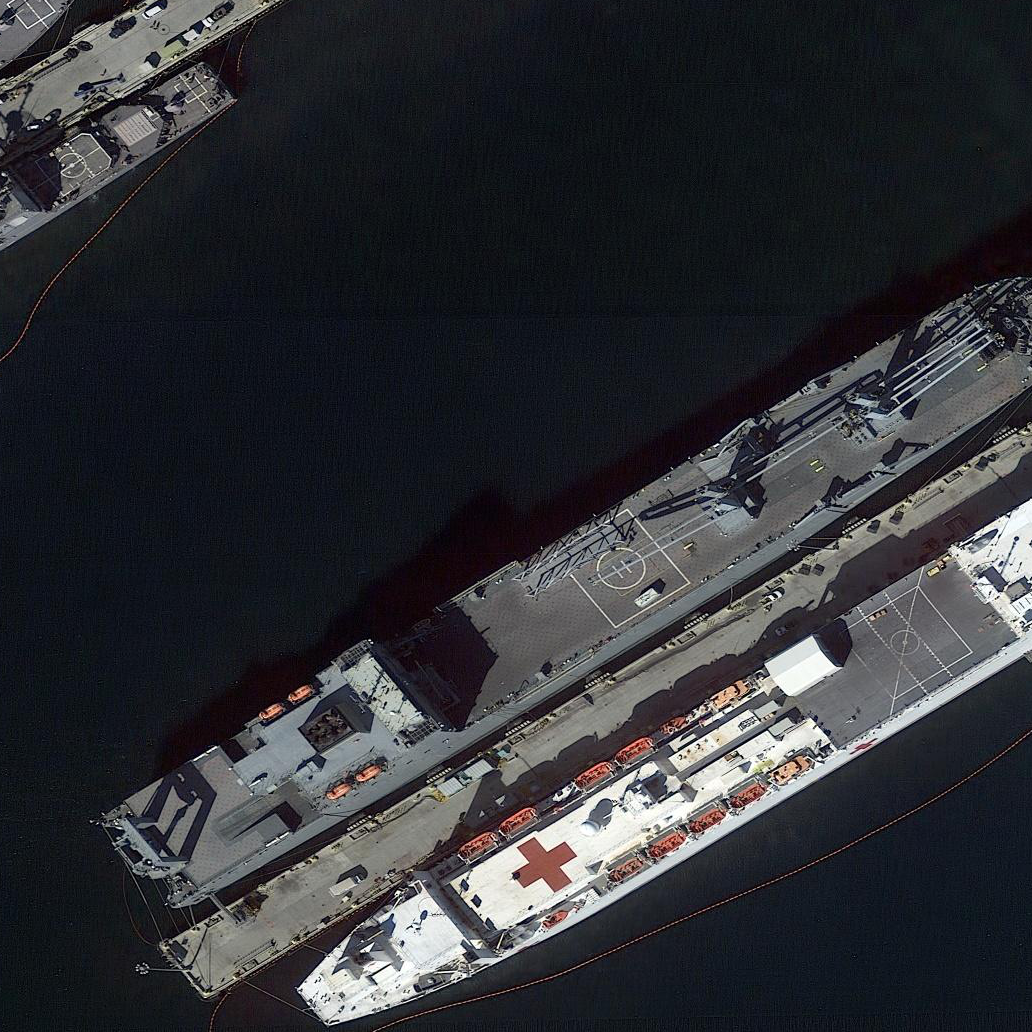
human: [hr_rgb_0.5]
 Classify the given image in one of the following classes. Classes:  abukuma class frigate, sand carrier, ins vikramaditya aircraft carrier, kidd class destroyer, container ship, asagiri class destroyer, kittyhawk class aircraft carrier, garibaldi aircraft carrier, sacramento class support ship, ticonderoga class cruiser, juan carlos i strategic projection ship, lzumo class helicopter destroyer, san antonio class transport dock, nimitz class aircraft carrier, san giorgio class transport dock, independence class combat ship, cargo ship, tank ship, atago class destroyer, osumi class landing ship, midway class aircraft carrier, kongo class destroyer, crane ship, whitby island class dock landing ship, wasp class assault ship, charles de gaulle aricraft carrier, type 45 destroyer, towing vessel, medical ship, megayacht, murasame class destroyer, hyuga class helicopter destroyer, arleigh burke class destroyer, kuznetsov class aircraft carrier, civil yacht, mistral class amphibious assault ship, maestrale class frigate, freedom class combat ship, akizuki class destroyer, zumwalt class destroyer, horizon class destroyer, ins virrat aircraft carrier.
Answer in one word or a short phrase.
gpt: Medical ship